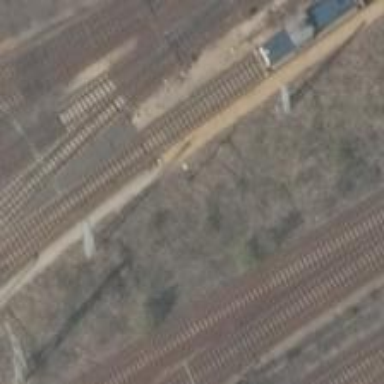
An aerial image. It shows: Railway switch.